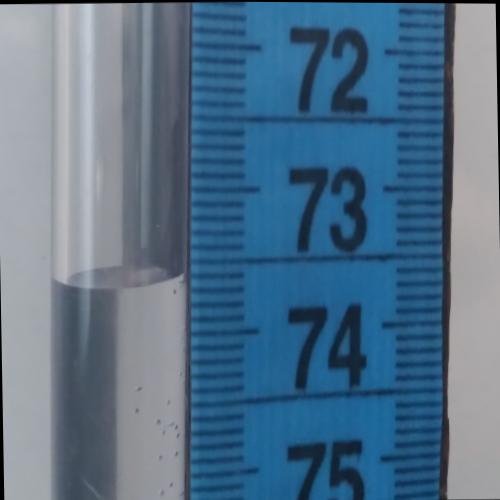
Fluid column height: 73.6 cm